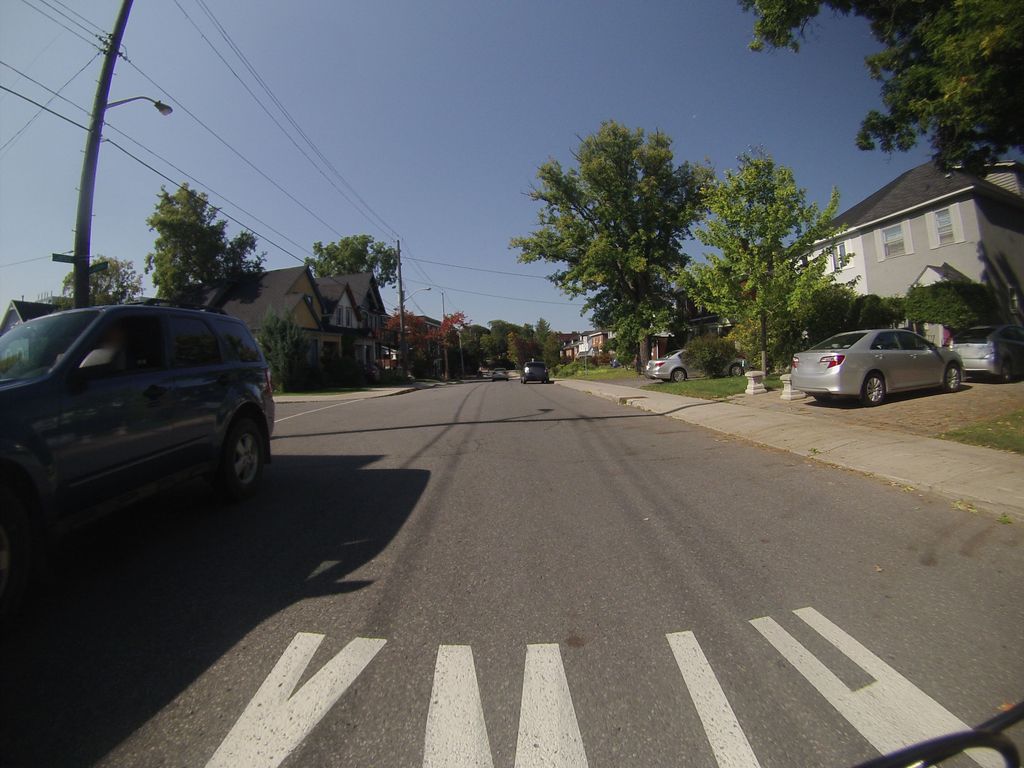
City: ottawa-gatineau